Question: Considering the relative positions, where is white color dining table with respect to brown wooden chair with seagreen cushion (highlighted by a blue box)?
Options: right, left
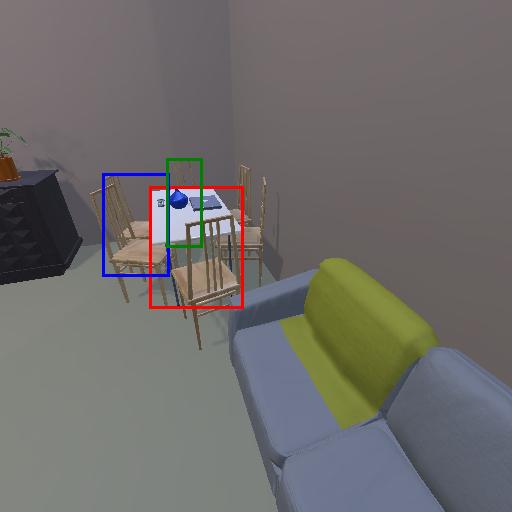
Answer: right